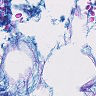
Metastatic tissue present: no